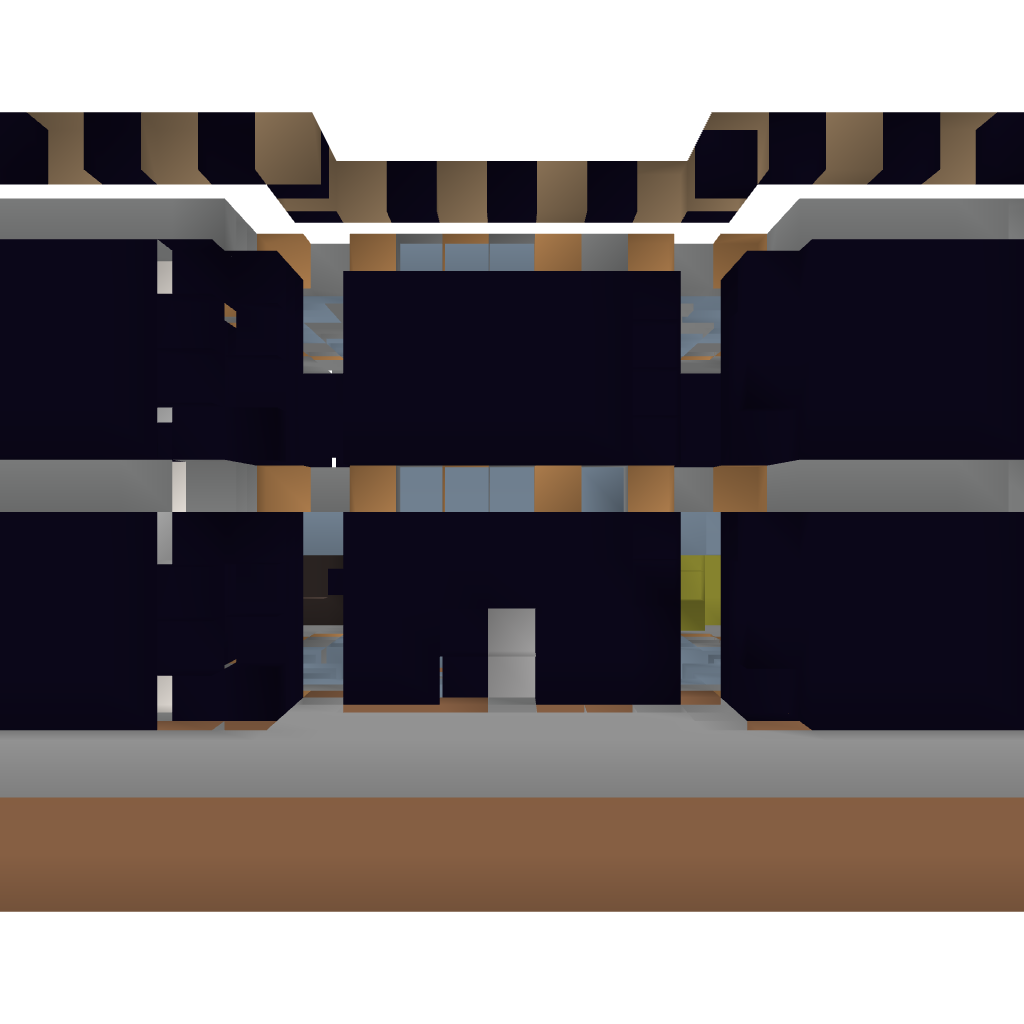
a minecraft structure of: Obsidian Castle